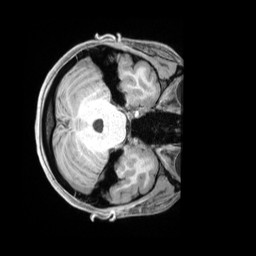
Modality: T1w
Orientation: axial
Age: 22
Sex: female
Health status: ill
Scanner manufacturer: siemens
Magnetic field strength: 3 T
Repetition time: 2.2 s
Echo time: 0.00218 s